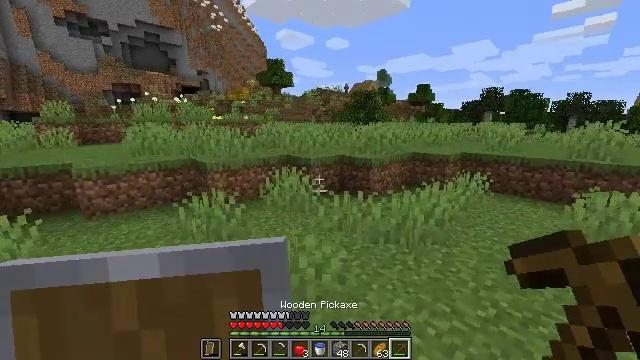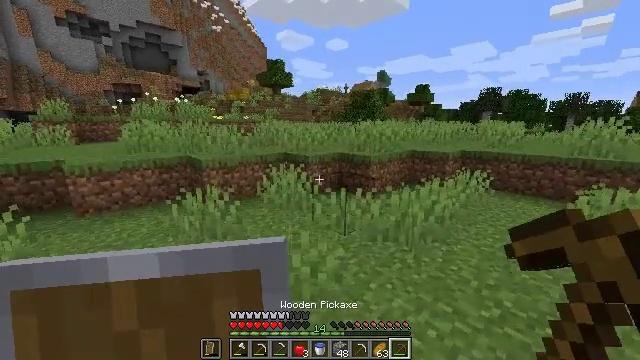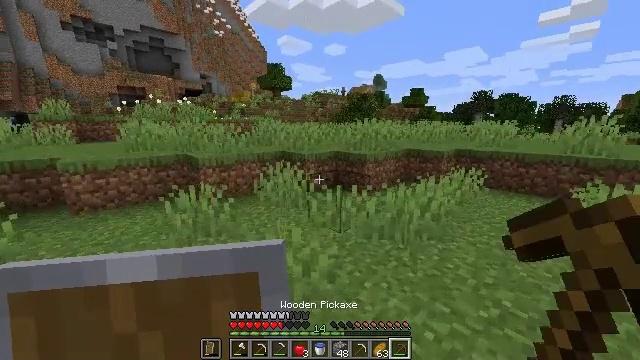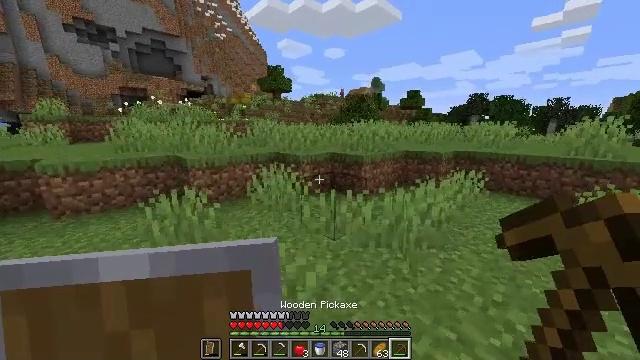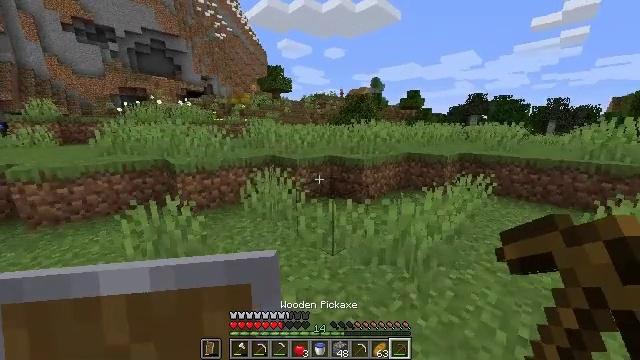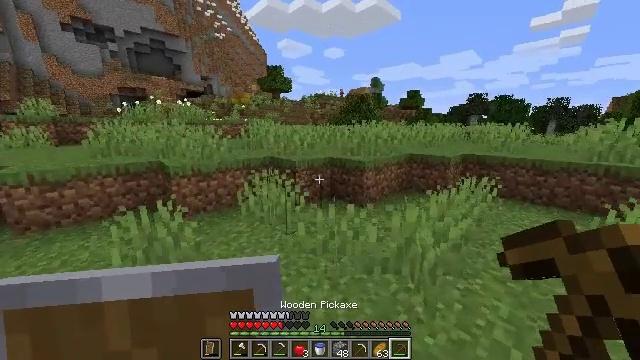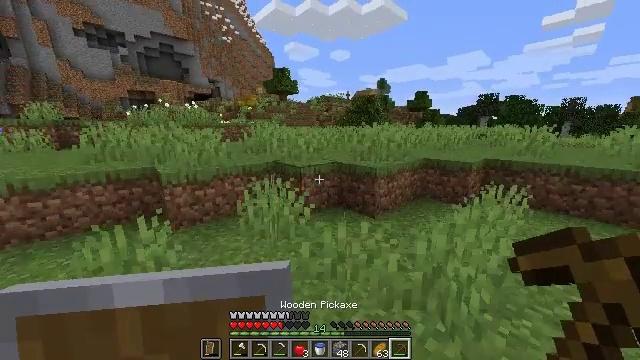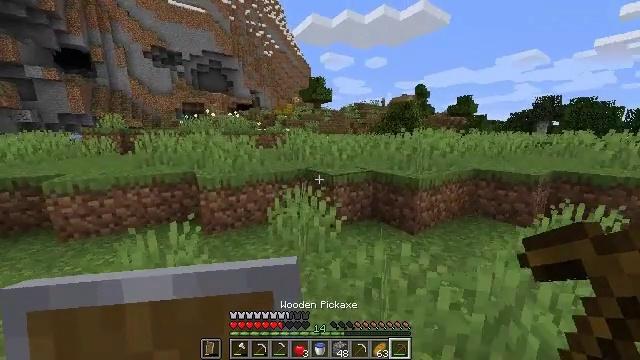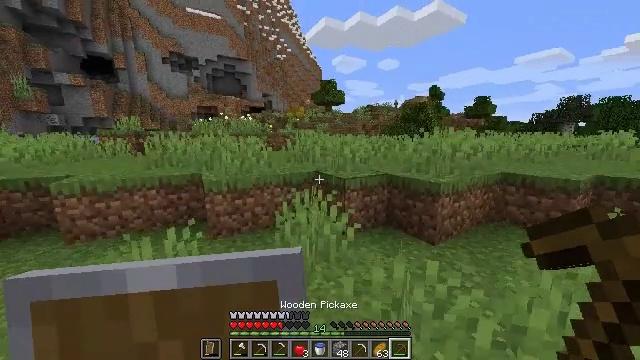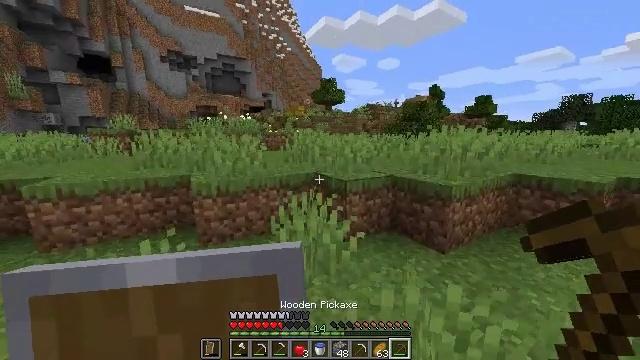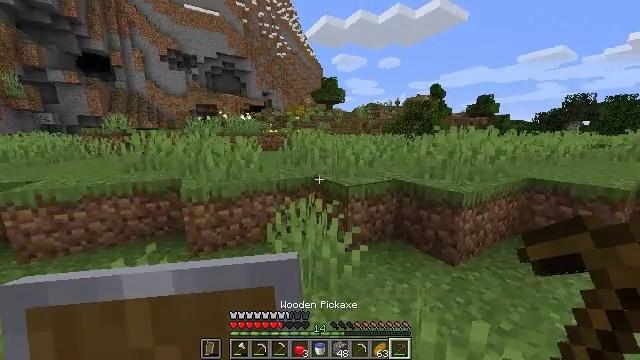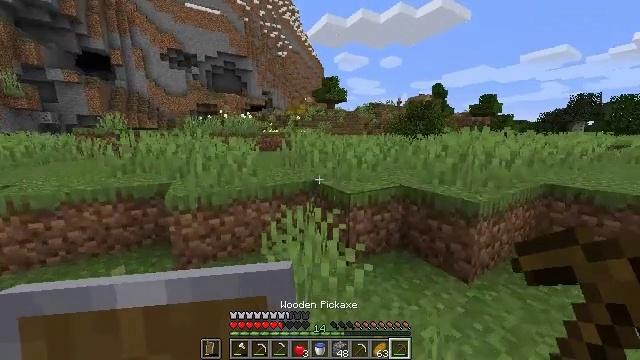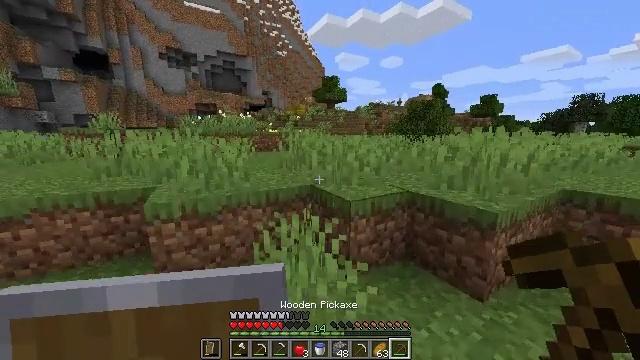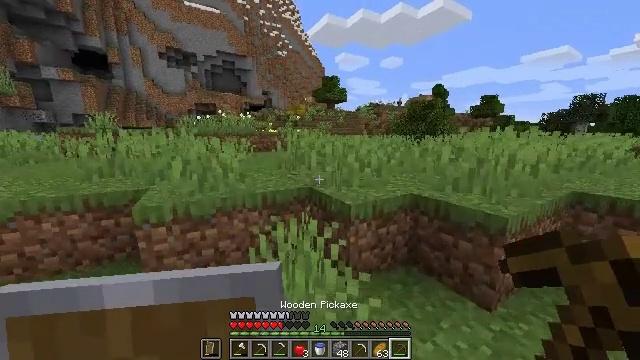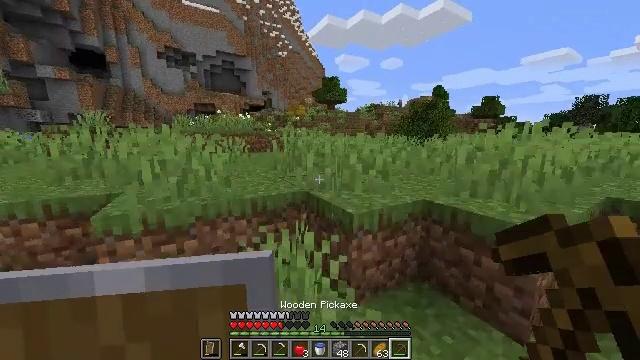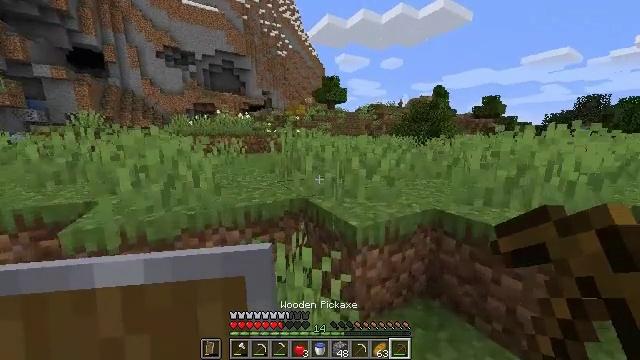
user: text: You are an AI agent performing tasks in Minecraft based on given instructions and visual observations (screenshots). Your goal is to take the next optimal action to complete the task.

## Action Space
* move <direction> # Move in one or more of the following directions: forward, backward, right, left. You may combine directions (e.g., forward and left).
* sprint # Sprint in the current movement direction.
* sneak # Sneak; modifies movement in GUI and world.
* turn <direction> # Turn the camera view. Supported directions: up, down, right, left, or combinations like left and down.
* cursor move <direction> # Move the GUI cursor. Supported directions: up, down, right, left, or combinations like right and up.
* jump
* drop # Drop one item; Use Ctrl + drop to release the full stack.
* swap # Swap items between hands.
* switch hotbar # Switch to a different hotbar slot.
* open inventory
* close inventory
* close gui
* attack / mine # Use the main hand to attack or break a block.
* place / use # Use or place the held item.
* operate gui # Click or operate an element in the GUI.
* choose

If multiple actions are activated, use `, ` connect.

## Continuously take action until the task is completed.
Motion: motion action
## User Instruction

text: Attack the hay block to get hay.
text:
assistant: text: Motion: move forward, sprint, jump
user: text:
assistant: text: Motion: move forward, sprint, jump
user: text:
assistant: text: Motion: move forward, sprint, jump
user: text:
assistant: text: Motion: move forward, sprint
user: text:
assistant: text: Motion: move forward, sprint
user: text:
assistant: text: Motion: move forward, sprint, turn left
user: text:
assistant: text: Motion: move forward, sprint, turn left and up
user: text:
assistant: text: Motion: move forward, sprint, turn left
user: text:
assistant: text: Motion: move forward, sprint
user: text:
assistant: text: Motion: move forward, sprint
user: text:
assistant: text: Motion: move forward, sprint
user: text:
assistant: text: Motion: move forward, sprint
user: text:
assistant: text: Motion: move forward, sprint
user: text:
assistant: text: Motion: move forward, sprint
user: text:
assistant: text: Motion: move forward, sprint, jump
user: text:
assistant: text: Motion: move forward, sprint, jump
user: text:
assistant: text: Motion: move forward, sprint, jump
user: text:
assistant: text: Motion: move forward, sprint, jump
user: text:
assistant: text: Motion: move forward, sprint, jump
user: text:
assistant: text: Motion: move forward, sprint, jump
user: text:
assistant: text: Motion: move forward, sprint, turn right and down, jump
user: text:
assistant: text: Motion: move forward, sprint, turn right
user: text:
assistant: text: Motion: move forward and move left, sprint, turn right
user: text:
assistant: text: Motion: move forward and move left, sprint, turn right
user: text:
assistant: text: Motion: move forward and move left, sprint
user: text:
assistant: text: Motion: move forward and move left, sprint
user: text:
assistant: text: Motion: move forward, sprint, jump
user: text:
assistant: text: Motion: move forward, sprint, jump
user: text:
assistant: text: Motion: move forward, sprint, jump
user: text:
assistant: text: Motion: move forward, sprint, turn right, jump